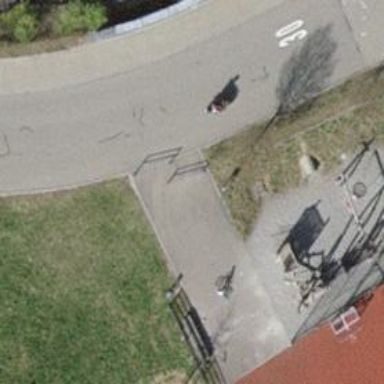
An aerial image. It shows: Double cycle barrier.